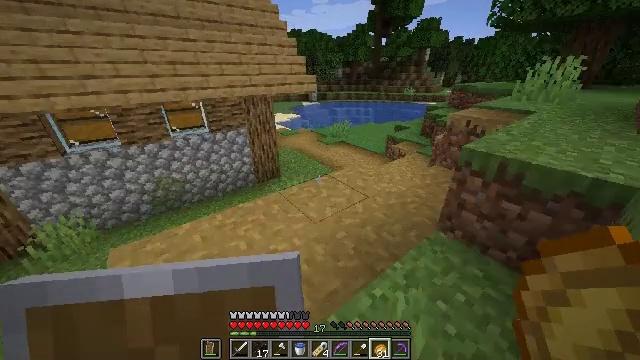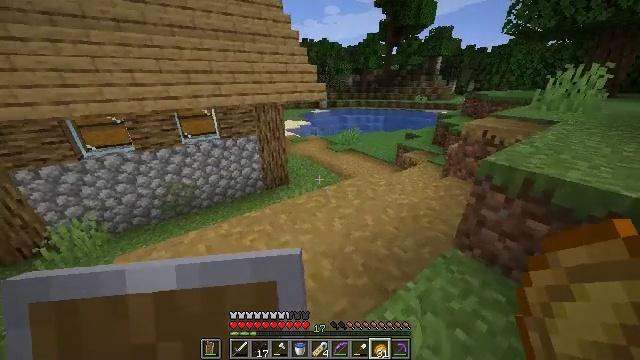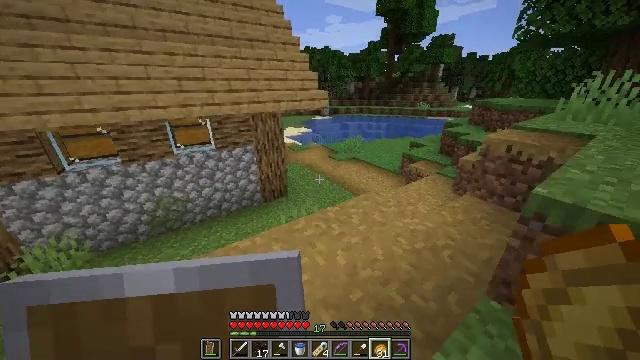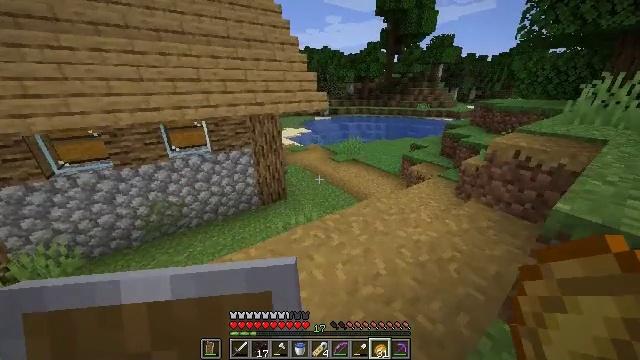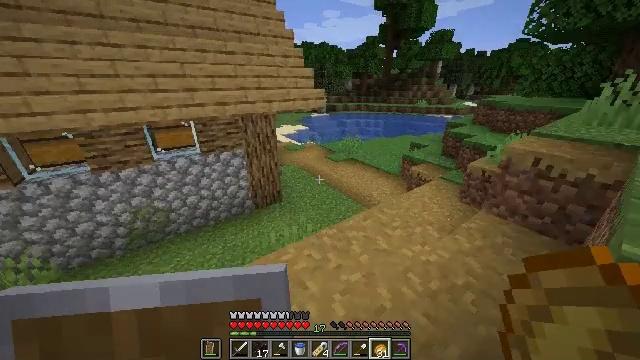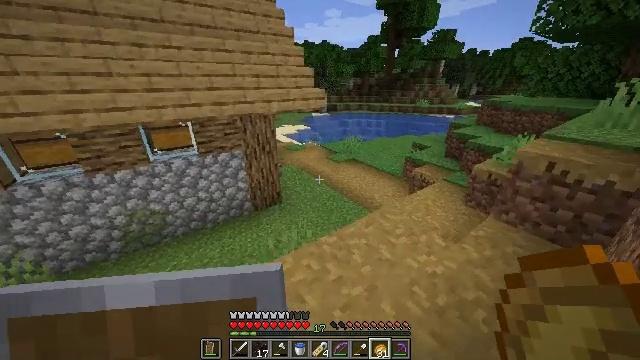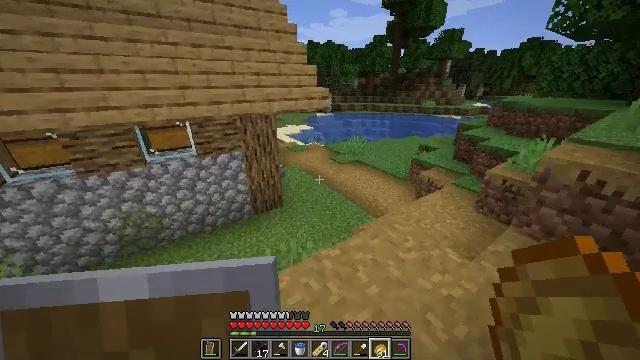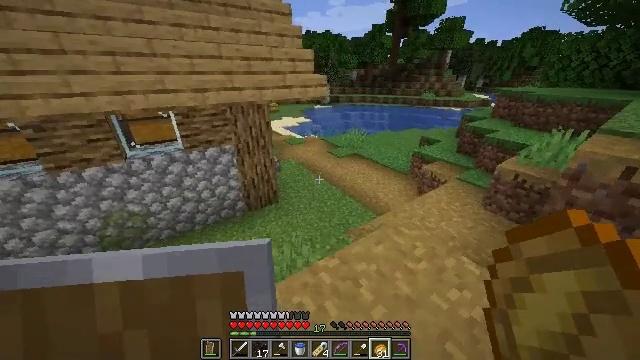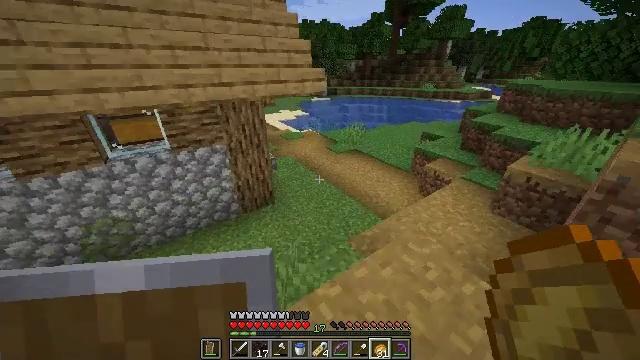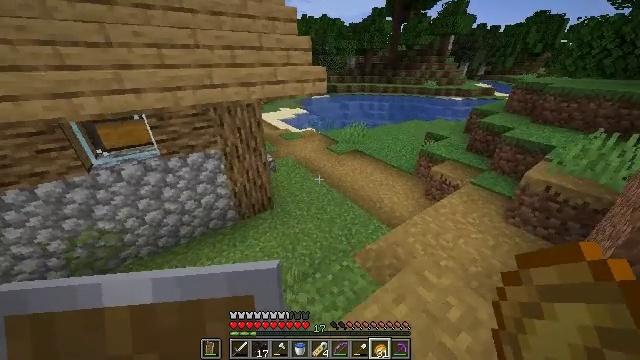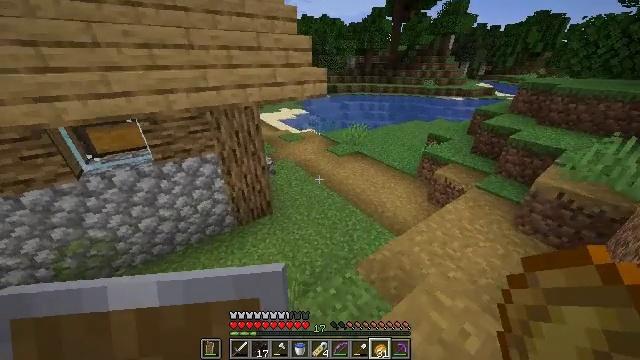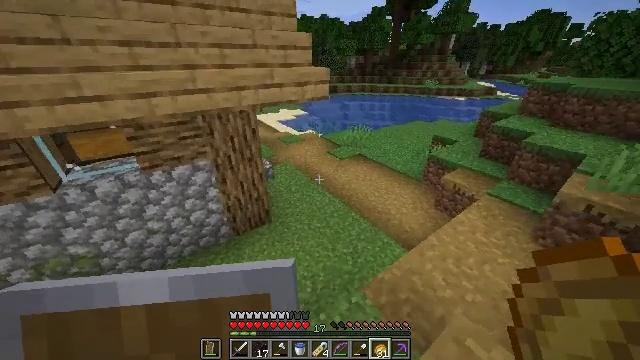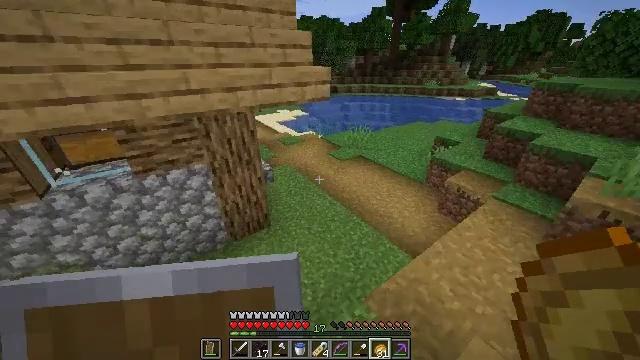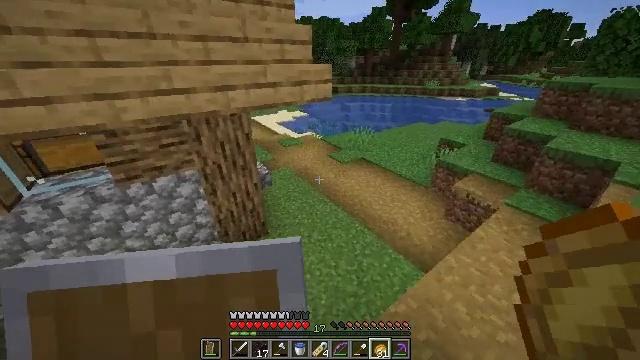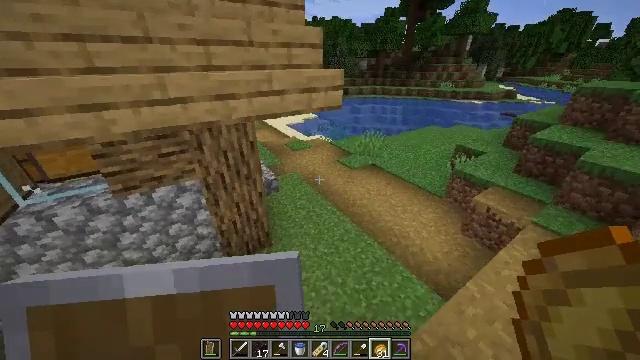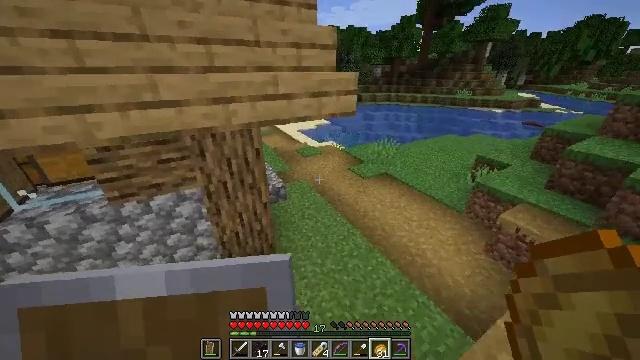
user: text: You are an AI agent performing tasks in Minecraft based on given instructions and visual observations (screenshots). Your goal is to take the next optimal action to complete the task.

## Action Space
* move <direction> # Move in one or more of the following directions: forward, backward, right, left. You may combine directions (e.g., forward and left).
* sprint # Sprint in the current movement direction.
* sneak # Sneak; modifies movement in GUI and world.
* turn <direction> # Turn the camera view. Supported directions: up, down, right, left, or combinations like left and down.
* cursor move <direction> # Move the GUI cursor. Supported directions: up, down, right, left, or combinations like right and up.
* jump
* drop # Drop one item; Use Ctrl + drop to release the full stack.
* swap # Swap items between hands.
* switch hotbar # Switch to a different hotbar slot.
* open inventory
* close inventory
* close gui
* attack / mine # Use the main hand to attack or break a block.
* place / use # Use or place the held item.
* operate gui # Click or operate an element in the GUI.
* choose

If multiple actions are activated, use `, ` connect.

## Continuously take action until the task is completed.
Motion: motion action
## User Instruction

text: Attack the chest to pick it up.
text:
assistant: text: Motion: move forward, turn left and up
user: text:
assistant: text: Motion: move forward, turn up
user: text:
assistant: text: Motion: move forward
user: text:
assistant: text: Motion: move forward
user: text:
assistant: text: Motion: move forward
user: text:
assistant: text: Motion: move forward, turn left
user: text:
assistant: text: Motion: move forward, turn down
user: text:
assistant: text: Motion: move forward, turn down
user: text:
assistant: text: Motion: move forward
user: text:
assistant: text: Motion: move forward
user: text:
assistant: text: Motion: move forward
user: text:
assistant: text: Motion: move forward
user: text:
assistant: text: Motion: move forward
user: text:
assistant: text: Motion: move forward, turn left
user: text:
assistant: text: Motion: move forward, turn left and up
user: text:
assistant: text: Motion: move forward and move right, turn left and up
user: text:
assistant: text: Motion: move forward and move right, turn left and up
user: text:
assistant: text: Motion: move forward and move right, turn left and up
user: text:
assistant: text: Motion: move forward and move right, turn left
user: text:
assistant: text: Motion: move forward and move right, turn left
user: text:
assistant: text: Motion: move forward and move right, turn left
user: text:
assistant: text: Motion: move forward and move right, turn left
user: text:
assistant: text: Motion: move forward and move right, turn left
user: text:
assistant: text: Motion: move forward and move right, turn left
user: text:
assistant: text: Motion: move forward and move right, turn left
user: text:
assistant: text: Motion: move forward and move right, turn left
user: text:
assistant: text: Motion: move forward and move right, turn left
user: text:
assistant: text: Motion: move forward and move right, turn left
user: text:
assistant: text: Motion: move forward and move right, turn left
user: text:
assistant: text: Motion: move forward and move right, turn left and up